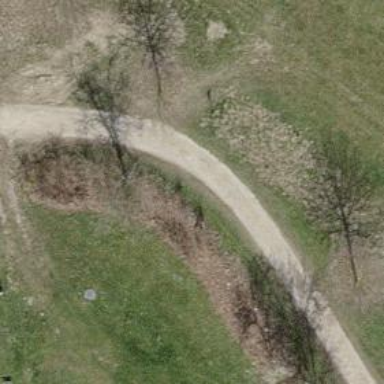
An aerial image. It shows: Footway covered with sand.